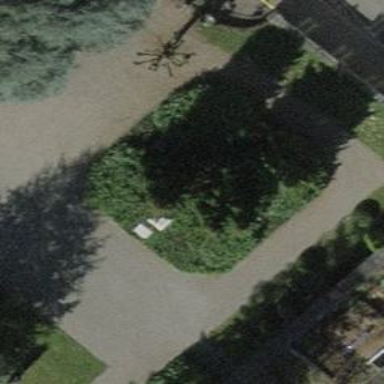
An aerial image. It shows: Tomb in historic cemetery.